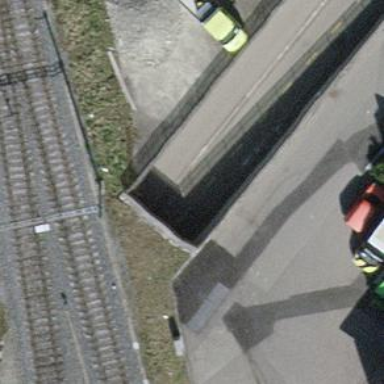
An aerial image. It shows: Asphalt path that goes through tunnel.